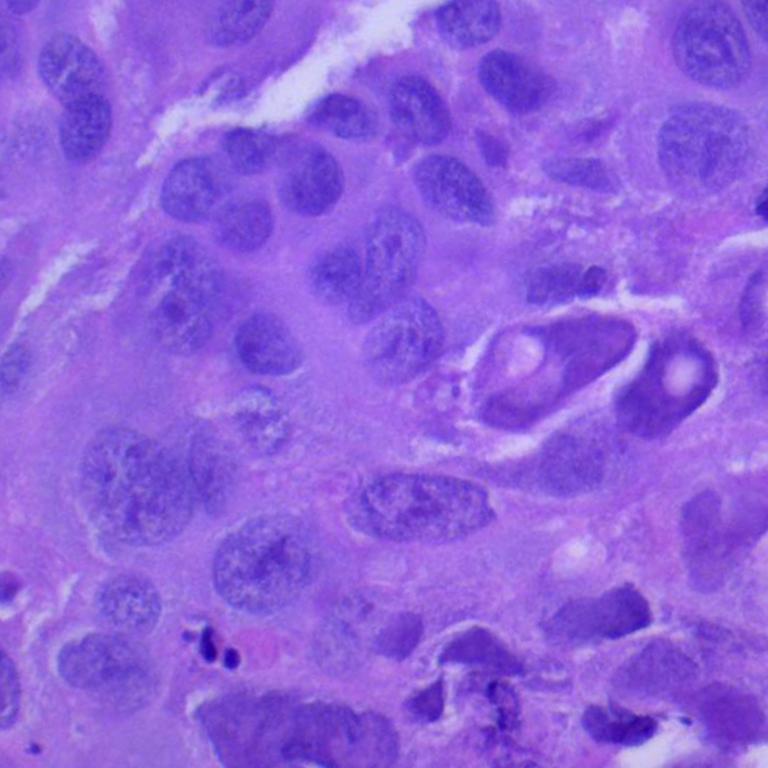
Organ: lung
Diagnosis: squamous carcinomas